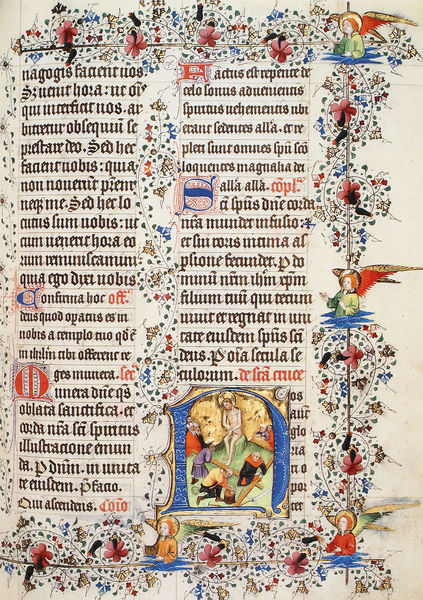
Titel: Hoya - Missale
Künstler: Meister des Zweder van Culemborg
Standort: Herstellungsort: Utrecht (EU - NL)
Institution: Münster, Universitäts- und Landesbibliothek
Schlagwörter: flügel, rot, ornament, bildnis, gold, engel, farbig, schrift, zwei, spalten, kreuz, illustration, initiale, buchseite, romanik, mönch, gelehrter, heilige, illustriert, handschrift, latein, buchillustration, buchmalerei, majuskel, d, latein buchdruck